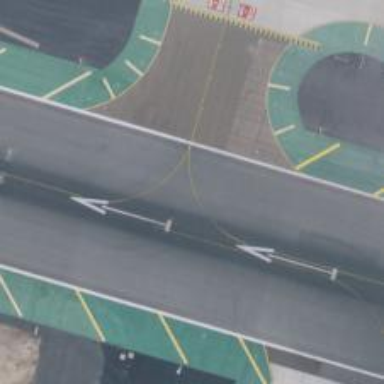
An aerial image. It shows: View of taxiway at the airport.